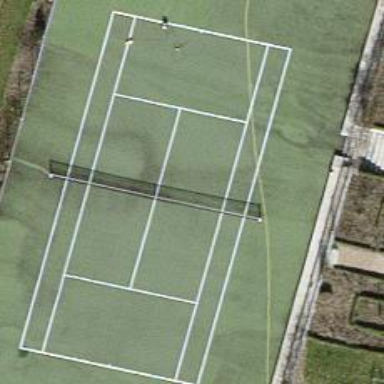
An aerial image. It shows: Tennis court in leisure pitch.